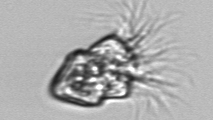
Label: Strombidium_inclinatum